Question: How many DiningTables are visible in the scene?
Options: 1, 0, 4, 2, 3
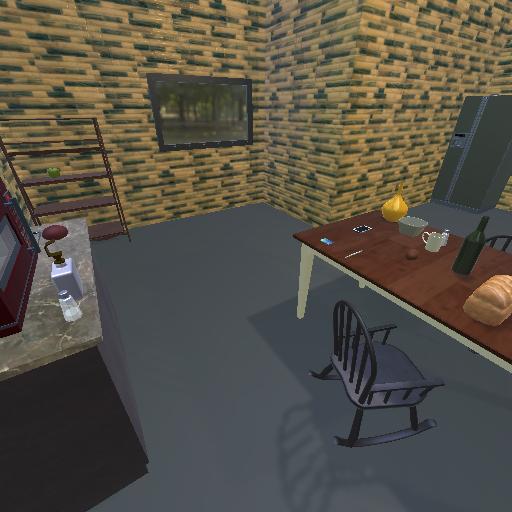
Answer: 1